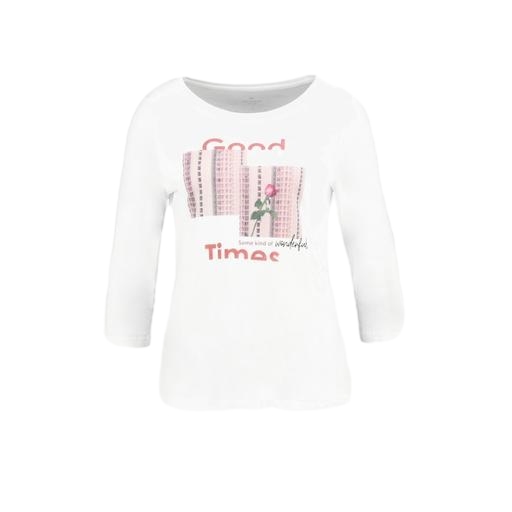
long-sleeve t-shirt only macy, great t-shirt, white three-quarter-sleeve top only macy, white background